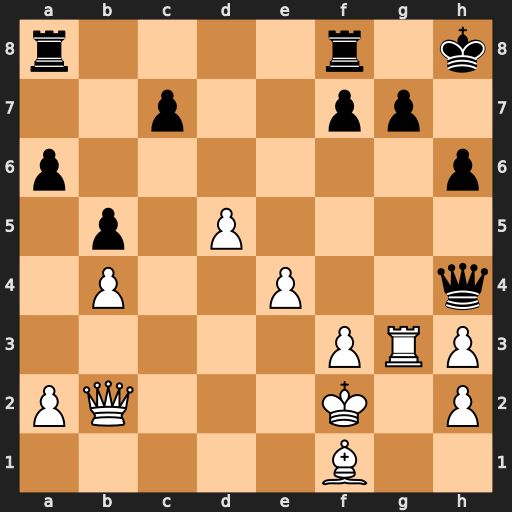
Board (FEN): r4r1k/2p2pp1/p6p/1p1P4/1P2P2q/5PRP/PQ3K1P/5B2
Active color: w
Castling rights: -
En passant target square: -
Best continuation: Qxg7#